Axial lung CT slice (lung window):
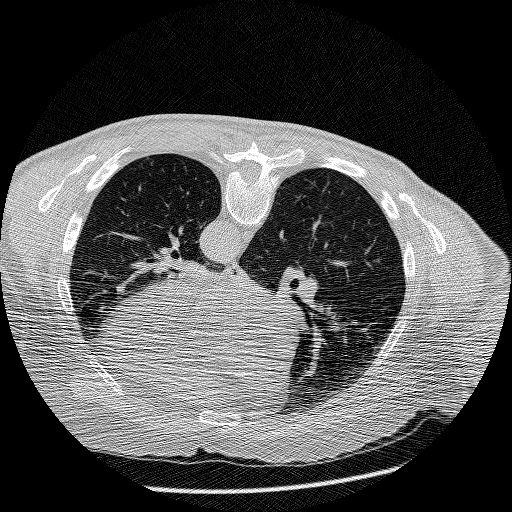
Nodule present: no